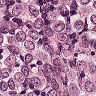
Metastatic tissue present: yes